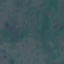
Land use / land cover class: HerbaceousVegetation